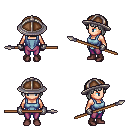
a pixel art fantasy rpg character, female body template, human, light skin, blue vest, magenta pants, white pageboy hairstyle, chain helm, metal gloves, maroon shoes, spear, four views (front, back, left, right), 2x2 character sprite sheet, small pixel art, hard edges, no anti-aliasing